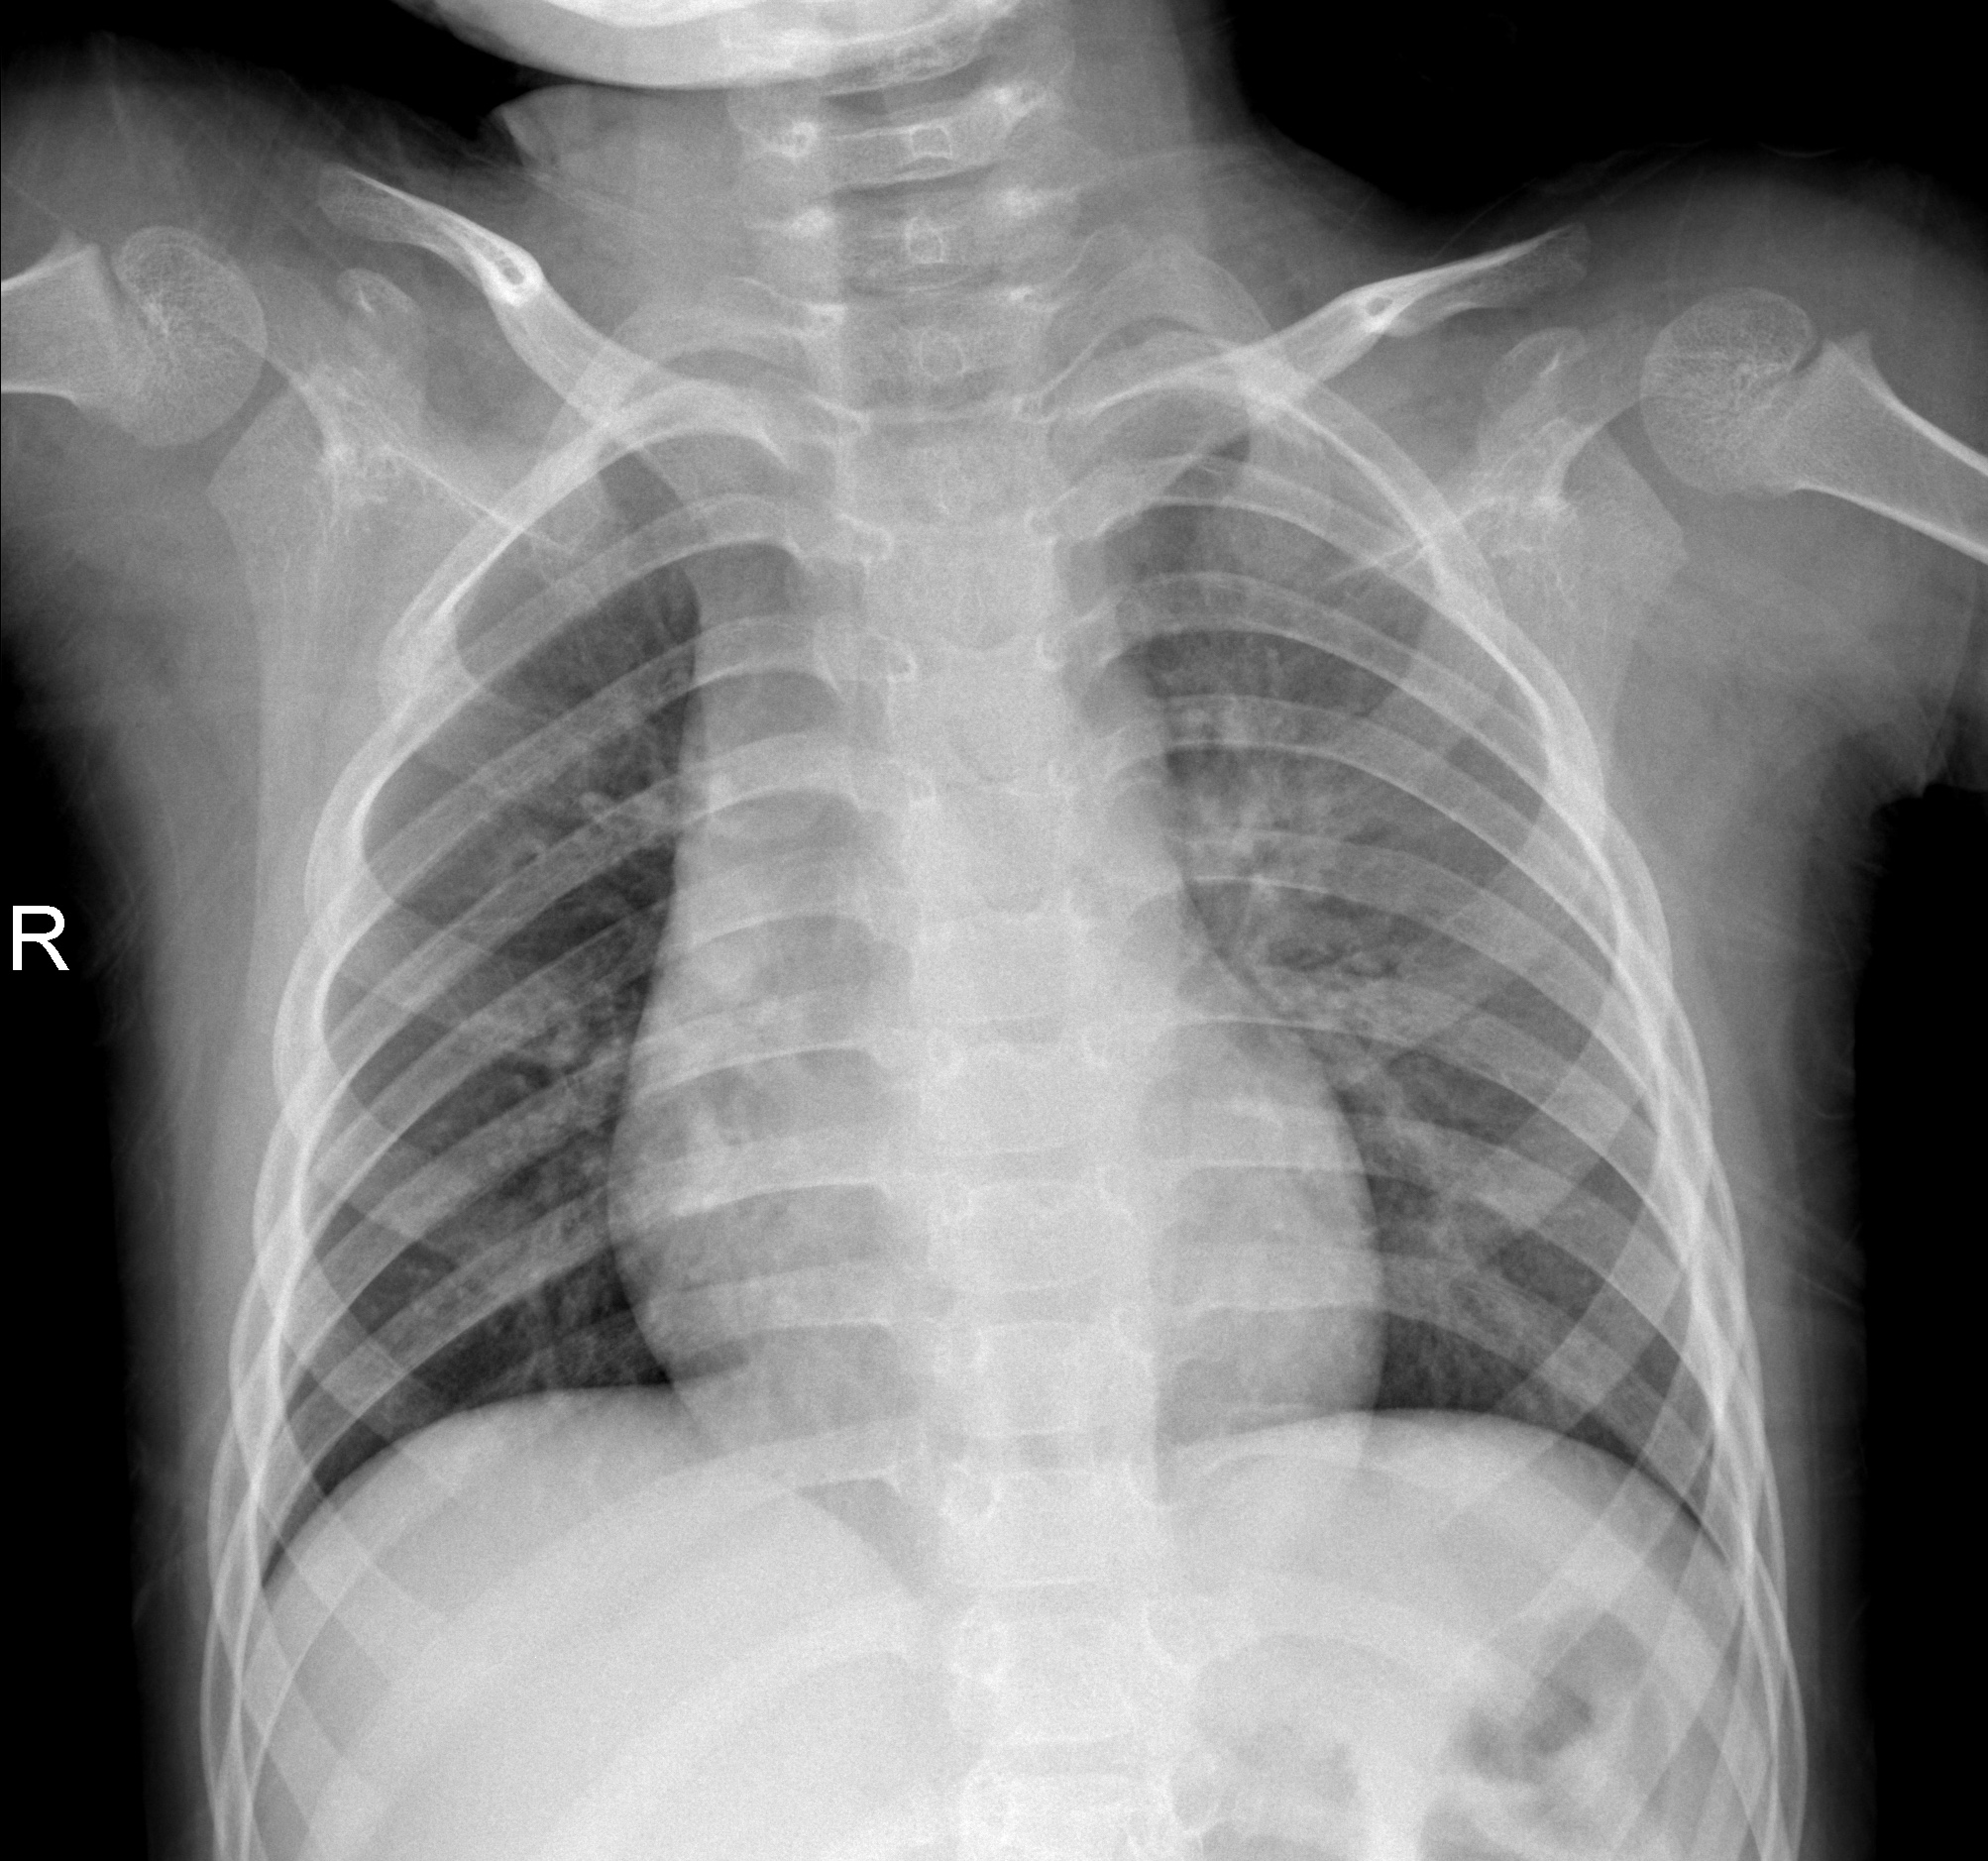
Diagnosis: NORMAL